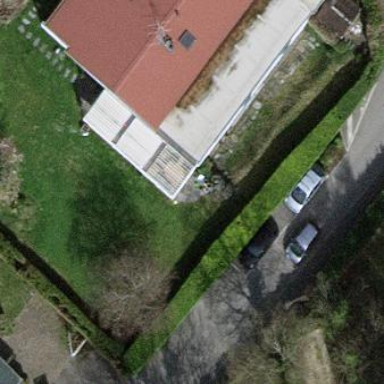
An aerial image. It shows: Garden enclosed by fence.